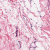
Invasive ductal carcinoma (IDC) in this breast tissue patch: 0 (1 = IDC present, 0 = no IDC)